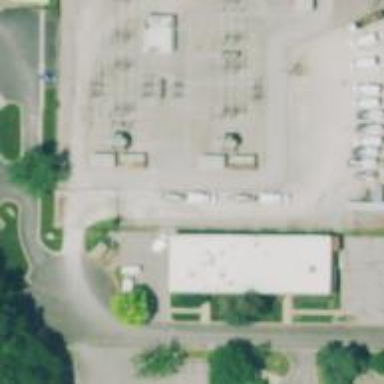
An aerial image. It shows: Outdoor area.